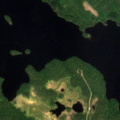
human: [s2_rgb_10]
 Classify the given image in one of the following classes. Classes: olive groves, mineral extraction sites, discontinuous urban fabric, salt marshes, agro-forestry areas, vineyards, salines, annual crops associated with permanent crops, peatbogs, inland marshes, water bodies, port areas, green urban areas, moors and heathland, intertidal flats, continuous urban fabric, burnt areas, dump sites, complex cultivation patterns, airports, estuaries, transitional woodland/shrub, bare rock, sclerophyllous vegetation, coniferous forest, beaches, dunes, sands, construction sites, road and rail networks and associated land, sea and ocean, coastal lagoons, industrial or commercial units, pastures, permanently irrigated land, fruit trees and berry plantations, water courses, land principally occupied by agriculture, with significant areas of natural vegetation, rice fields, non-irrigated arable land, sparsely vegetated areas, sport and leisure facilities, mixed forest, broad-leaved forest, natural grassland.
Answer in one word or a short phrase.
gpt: coniferous forest, mixed forest, water bodies